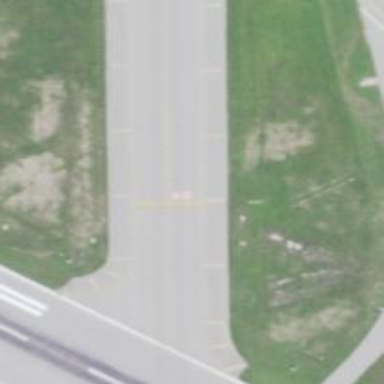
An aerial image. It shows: Image of taxiway at airport.